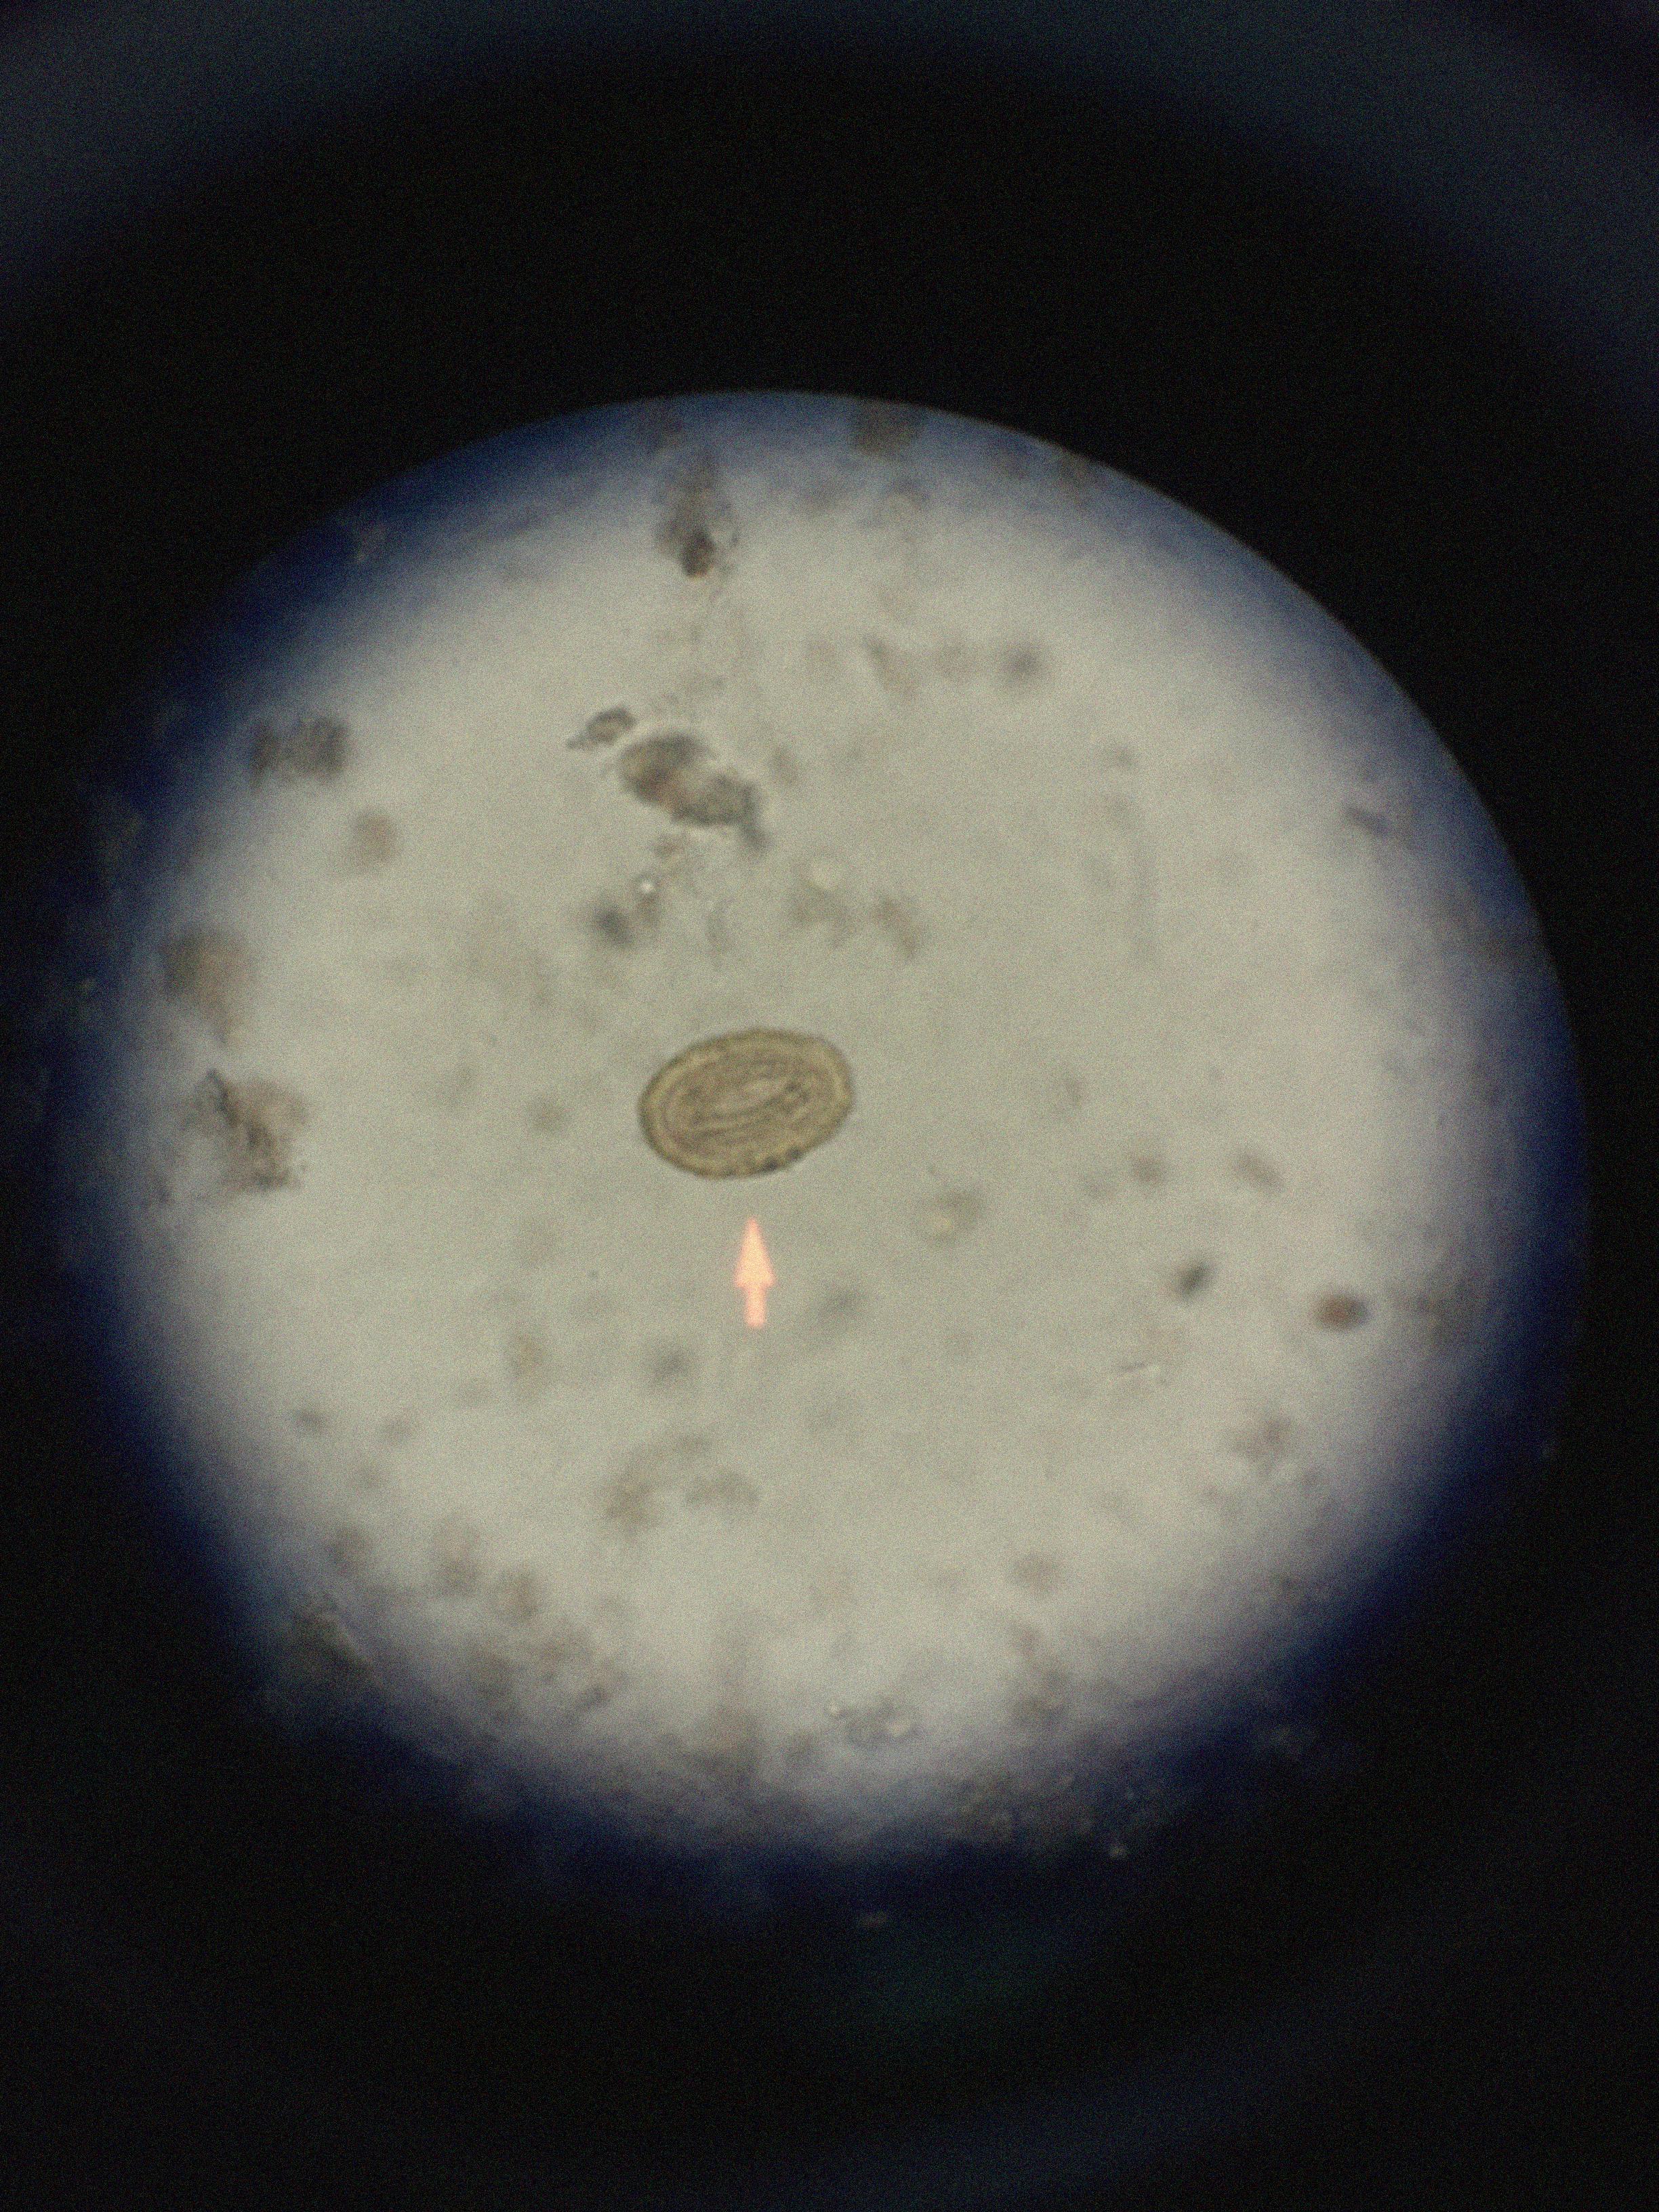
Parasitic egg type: Ascaris lumbricoides